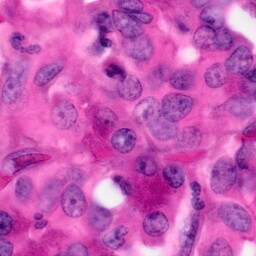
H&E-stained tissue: Pancreatic